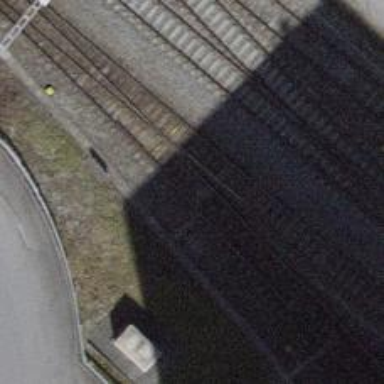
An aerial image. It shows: Single-track electrified railway spur with contact line for service.